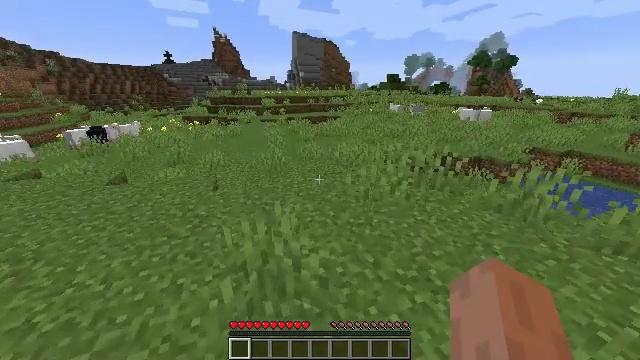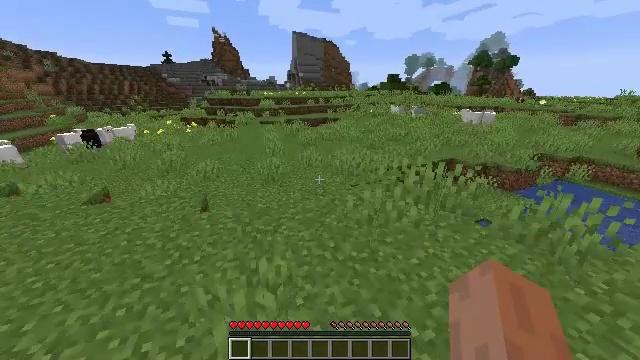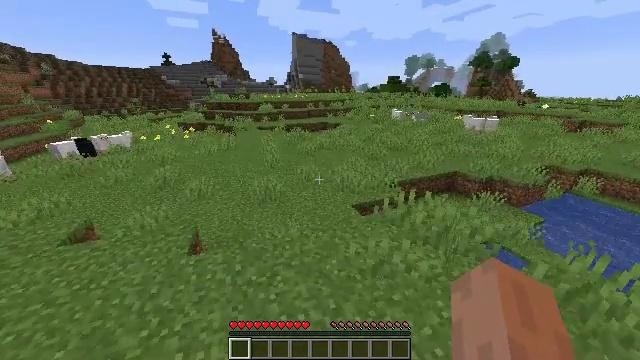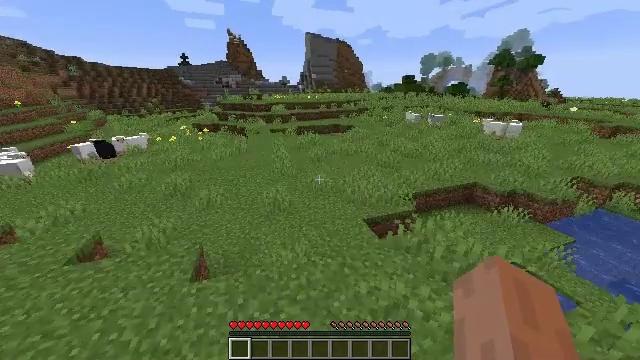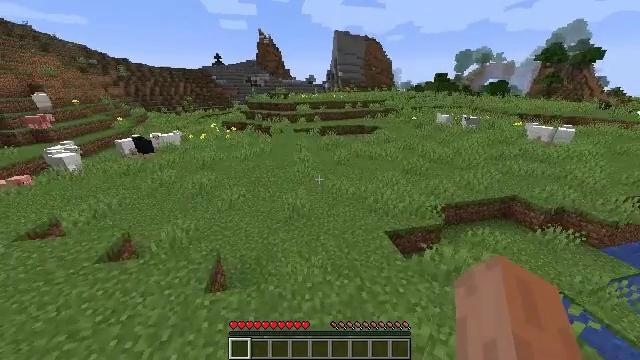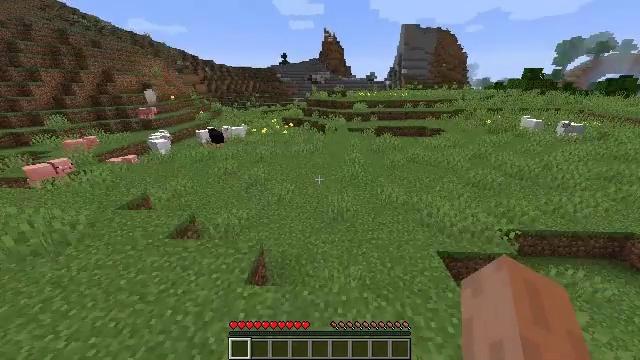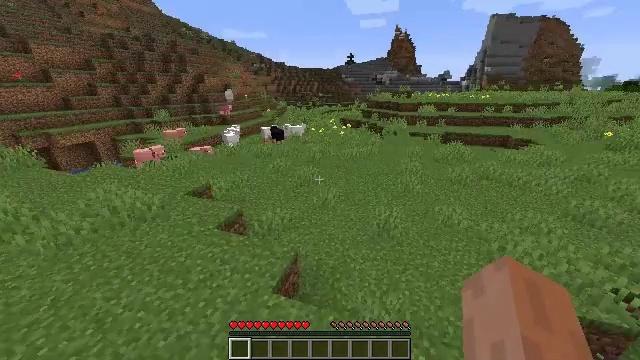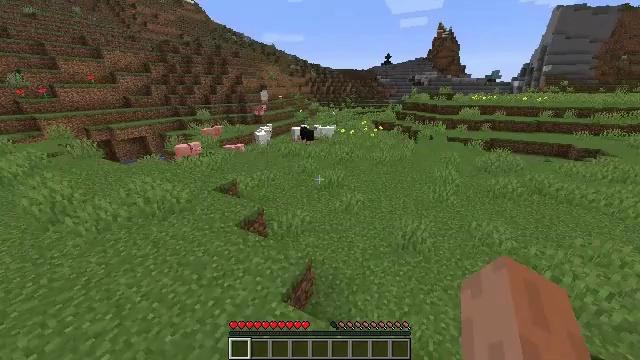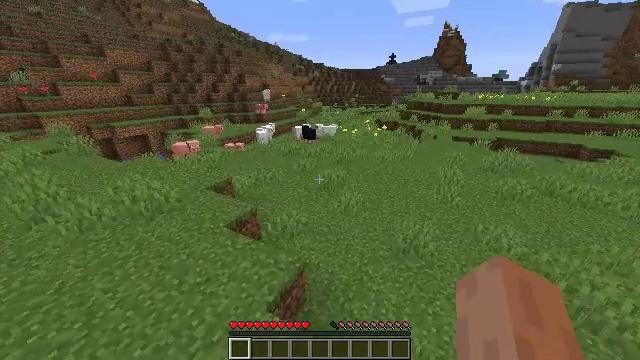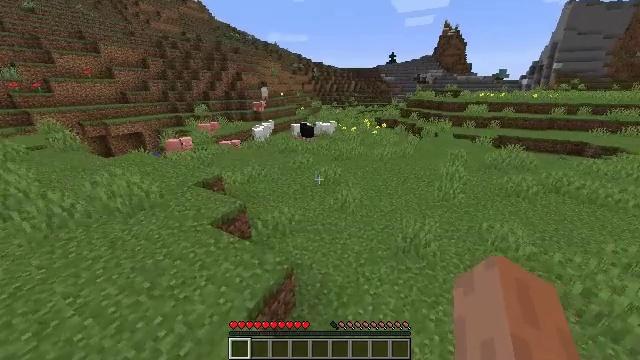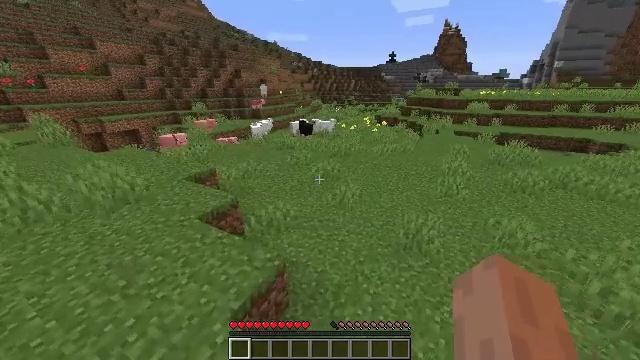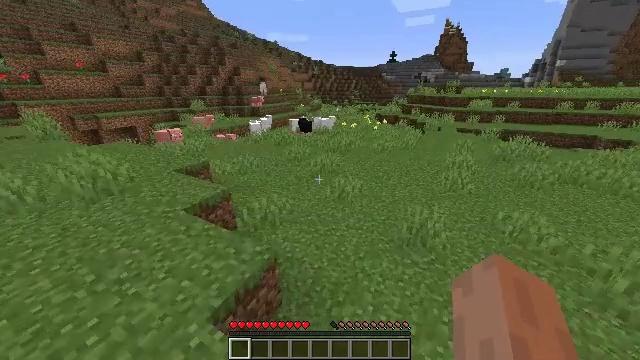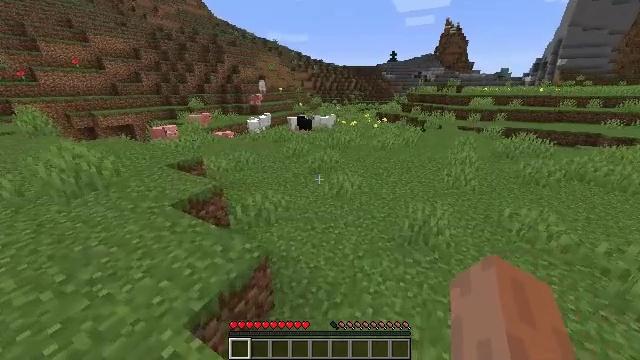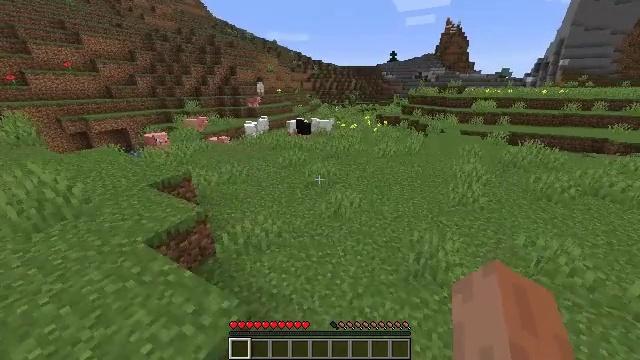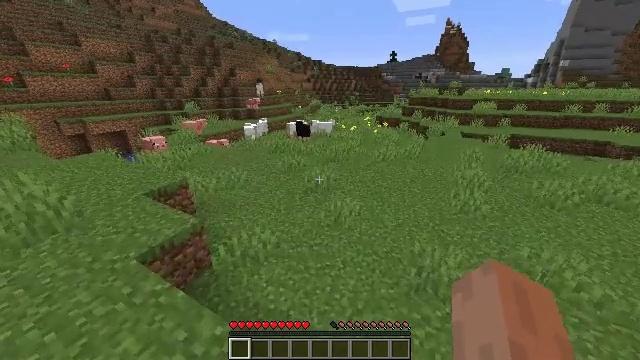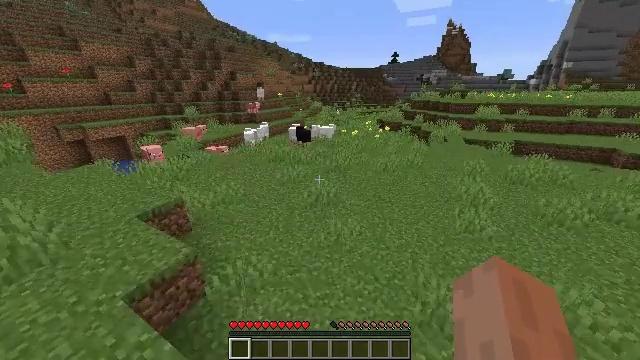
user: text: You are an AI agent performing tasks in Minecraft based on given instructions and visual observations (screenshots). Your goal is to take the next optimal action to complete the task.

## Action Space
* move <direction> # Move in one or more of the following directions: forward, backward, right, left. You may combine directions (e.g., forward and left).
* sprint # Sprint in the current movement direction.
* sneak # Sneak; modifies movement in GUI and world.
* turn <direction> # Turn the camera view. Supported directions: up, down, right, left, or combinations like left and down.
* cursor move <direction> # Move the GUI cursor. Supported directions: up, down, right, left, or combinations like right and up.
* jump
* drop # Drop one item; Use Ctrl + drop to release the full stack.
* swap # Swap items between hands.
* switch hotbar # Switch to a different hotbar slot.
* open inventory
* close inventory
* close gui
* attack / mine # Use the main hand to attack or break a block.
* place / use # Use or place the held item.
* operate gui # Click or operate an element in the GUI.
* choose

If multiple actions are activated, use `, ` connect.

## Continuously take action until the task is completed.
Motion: motion action
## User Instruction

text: Pick the peony from the grass.
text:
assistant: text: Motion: move forward, sprint, jump
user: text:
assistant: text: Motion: move forward, sprint, jump
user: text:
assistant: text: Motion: move forward, sprint, turn left, jump
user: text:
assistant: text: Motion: move forward, sprint, turn left, jump
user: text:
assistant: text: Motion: move forward, sprint, turn left, jump
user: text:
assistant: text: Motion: move forward and move left, sprint, turn left, jump
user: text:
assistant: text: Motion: move forward and move left, sprint, turn left, jump
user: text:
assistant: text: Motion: move forward and move left, sprint, turn left, jump
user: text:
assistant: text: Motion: move forward and move left, sprint, jump
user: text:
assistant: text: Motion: move forward and move left, sprint, jump
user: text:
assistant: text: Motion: move forward, sprint, jump
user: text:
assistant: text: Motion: move forward, sprint, jump
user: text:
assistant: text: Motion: move forward, sprint, jump
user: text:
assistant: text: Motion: move forward, sprint, jump
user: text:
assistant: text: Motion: move forward, sprint, jump
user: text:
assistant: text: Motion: move forward, sprint, jump
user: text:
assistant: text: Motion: move forward, sprint, jump
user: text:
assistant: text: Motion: move forward, sprint, jump
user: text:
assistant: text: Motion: move forward, sprint, jump
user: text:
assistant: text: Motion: move forward, sprint, jump
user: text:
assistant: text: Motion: move forward, sprint, jump
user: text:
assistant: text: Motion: move forward, sprint, jump
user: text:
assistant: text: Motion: move forward, sprint, jump
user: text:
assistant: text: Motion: move forward, sprint, jump
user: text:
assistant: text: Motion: move forward, sprint, jump
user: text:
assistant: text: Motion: move forward, sprint, jump
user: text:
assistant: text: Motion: move forward, sprint, jump
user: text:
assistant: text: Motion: move forward, sprint, jump
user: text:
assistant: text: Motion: move forward, sprint, jump
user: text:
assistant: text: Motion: move forward and move right, sprint, jump